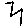
Label: zigzag